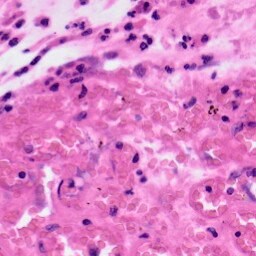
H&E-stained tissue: Colon